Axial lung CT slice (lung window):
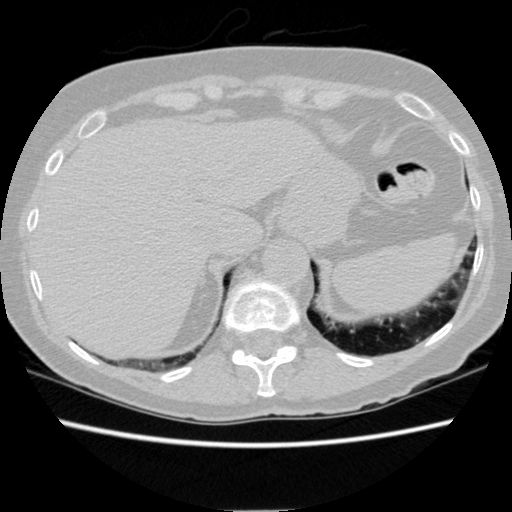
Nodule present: no